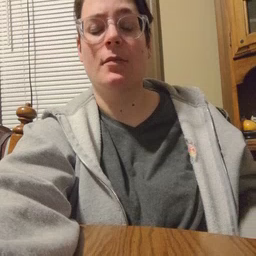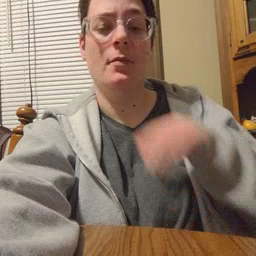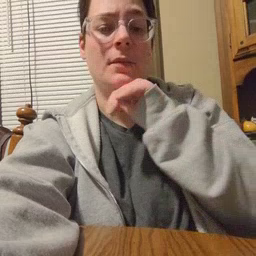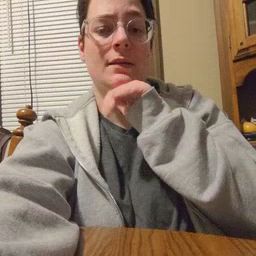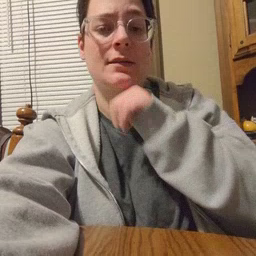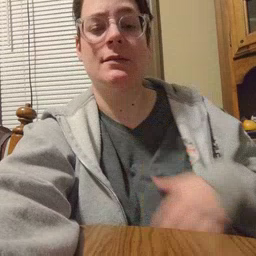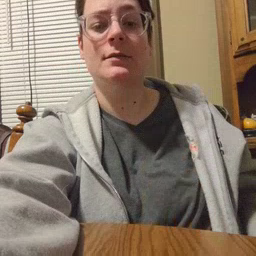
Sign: pig